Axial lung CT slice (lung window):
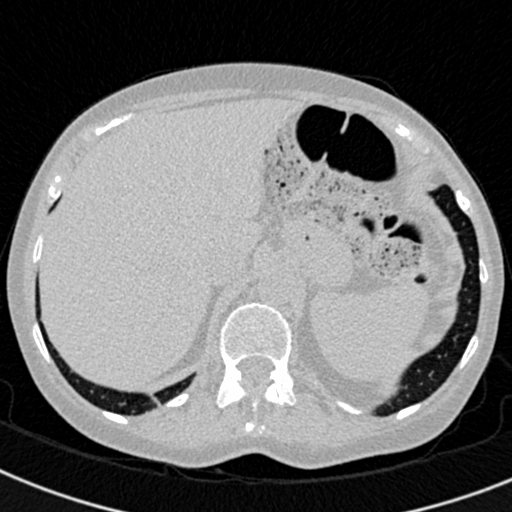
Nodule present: no